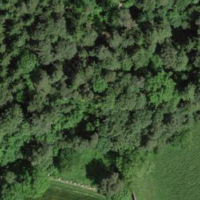
EUNIS habitat code: 45
Species observed at this site:
Fagus sylvatica